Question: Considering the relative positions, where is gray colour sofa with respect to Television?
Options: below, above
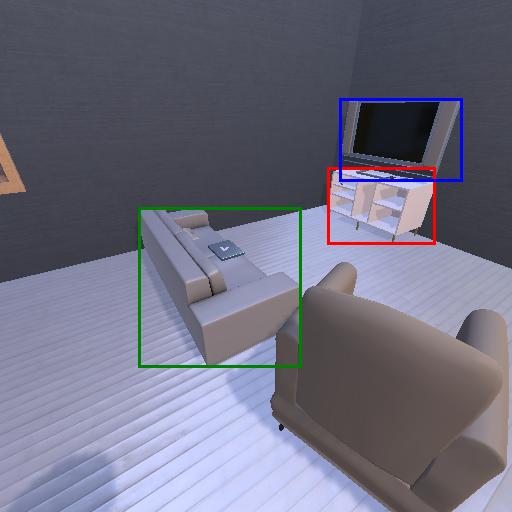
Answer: below